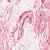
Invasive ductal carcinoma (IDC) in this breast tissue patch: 0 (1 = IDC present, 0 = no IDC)